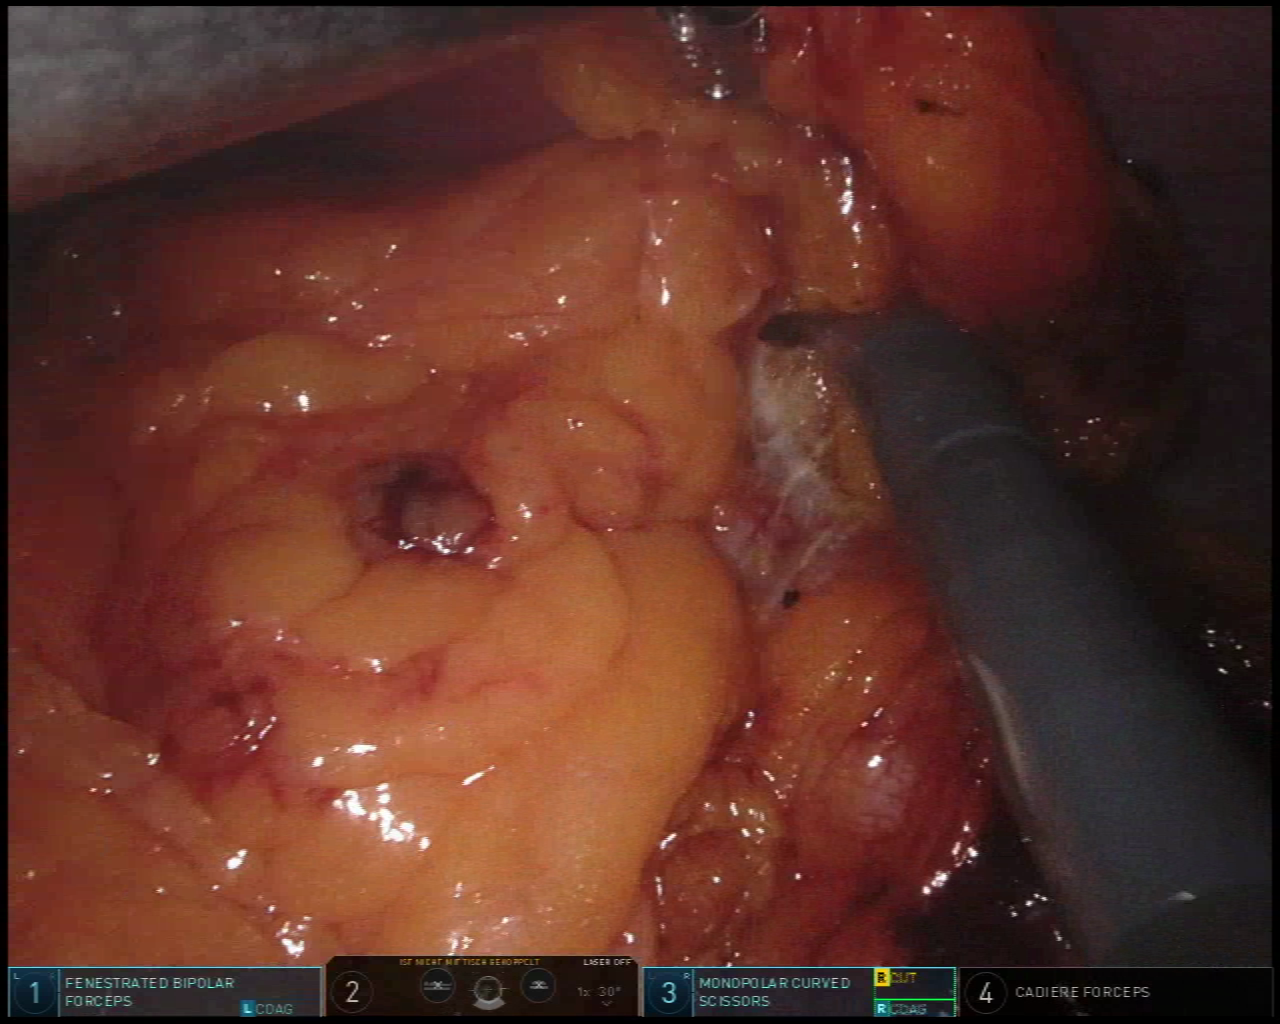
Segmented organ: abdominal_wall
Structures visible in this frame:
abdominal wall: yes
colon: yes
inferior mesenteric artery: no
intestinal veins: no
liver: no
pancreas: no
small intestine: no
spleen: no
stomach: yes
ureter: no
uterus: no
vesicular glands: no